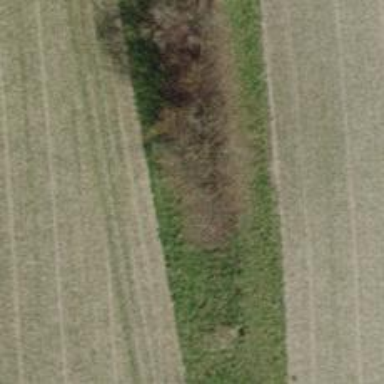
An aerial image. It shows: Hedge acting as barrier.